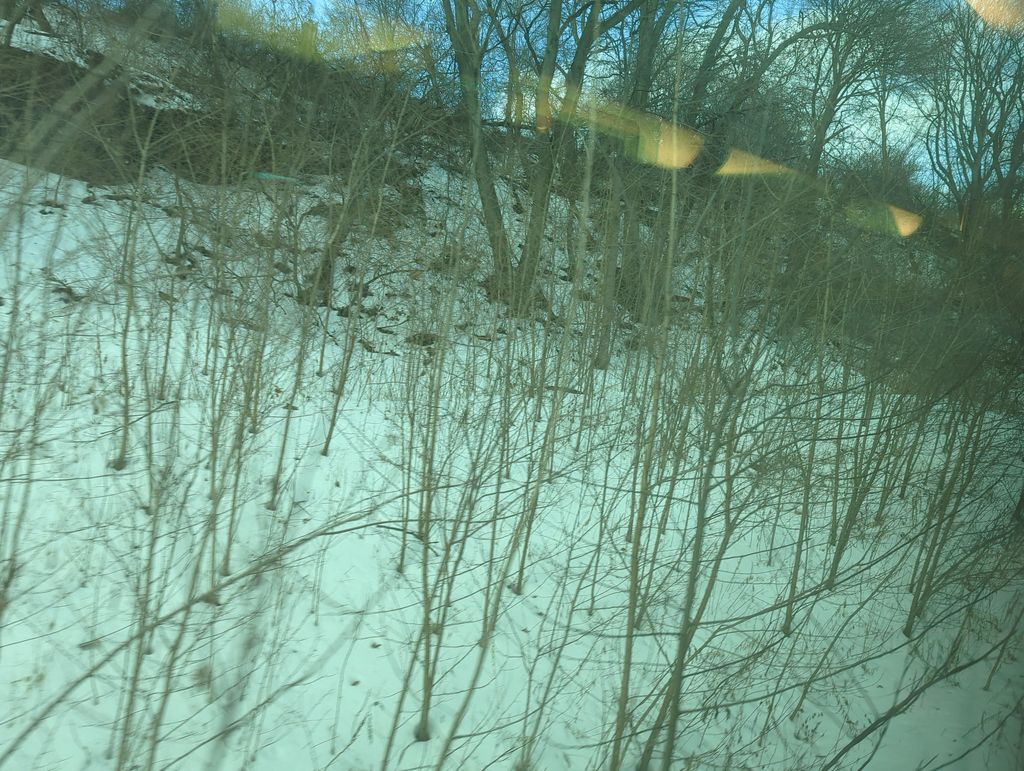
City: hamilton